Question: I am given a task to develop a small library which needs to be able to read <URL> card and parse the data out to our custom object.
However I need to know what data types are these Data types denoting?
'''
4/ANS, 10/ANS, 5/ANS, etc.
'''

The complete documentation can be found at: <URL>
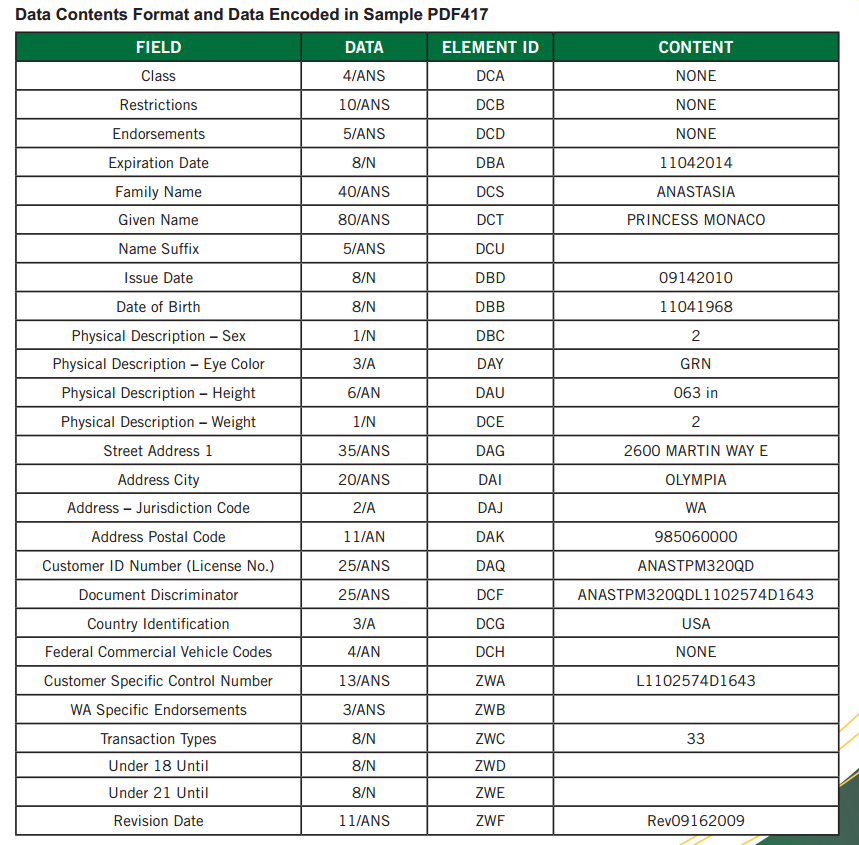
Answer: Guessing here, but <field length>/ANS, where A is alphabetic, N numeric and S spaces?
For example, 3/A is 3 alphabetic characters like USA.
Funny that weight and sex are both 1/N, but the example given (2 in both cases) fits my hypothesis.